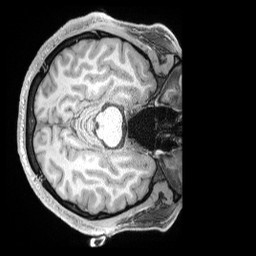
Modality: T1w
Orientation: axial
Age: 37
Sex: male
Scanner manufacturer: siemens
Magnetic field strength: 3 T
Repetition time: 2 s
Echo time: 0.00211 s